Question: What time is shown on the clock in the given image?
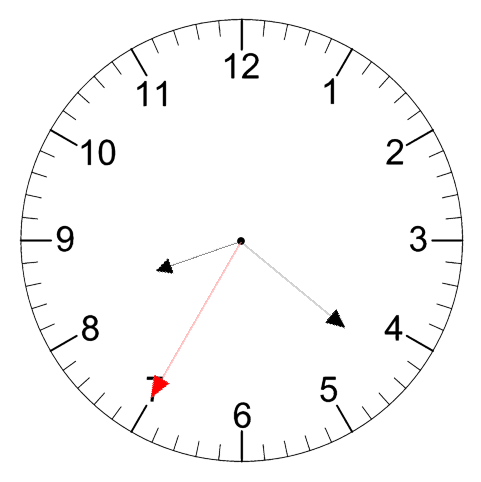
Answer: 08:21:35